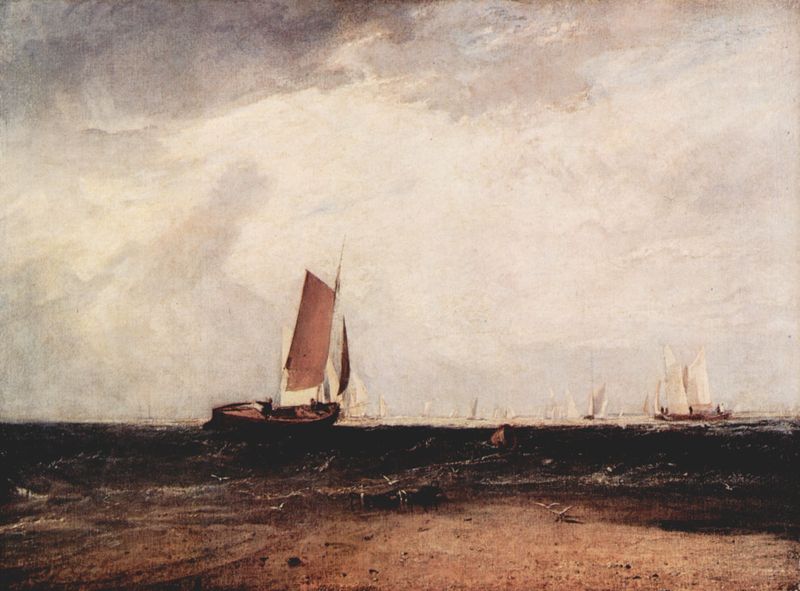
Titel: Fischen am Blythe-sand, die Flut setzt ein
Künstler: William Turner
Standort: London
Institution: Tate Gallery
Schlagwörter: blau, dunkel, gemälde, gewitter, himmel, mann, meer, wasser, weiß, wolken, grün, landschaft, menschen, ocker, sand, see, ufer, braun, grau, hell, hintergrund, licht, schwarz, vordergrund, rot, wolke, beige, holland, niederlande, öl, ferne, horizont, natur, vögel, weite, wind, flach, gewässer, sonne, kontrast, rosa, boot, boote, bewölkt, gischt, küste, schiff, schiffe, segel, segelboot, segelschiffe, strand, welle, wellen, düster, fahnen, mast, segelschiff, creme, düne, risse, lila, violett, hafen, masten, fluß, romantik, möven, möwe, möwen, orkan, seestück, sturm, stürmisch, turner, unwetter, wetter, wogen, geneigt, segelboote, ozean, segeln, regen, rechteck, schwalben, wolkig, hell-dunkel, rennen, schawrz, wellig, regatta, firnis, anker, flotte, maste, gestrandet, seelandschaft, einmaster, teer, schieflage, william, böe, teerfarben, ragatta, regenb, semeer, dunkelscharz, wesegelschiff, braunes segel, weißes segel, wellenspitzen